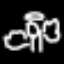
Label: angel